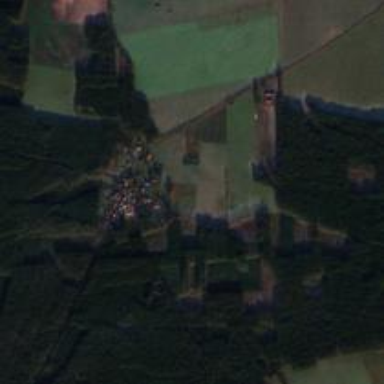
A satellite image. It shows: Small hamlet.